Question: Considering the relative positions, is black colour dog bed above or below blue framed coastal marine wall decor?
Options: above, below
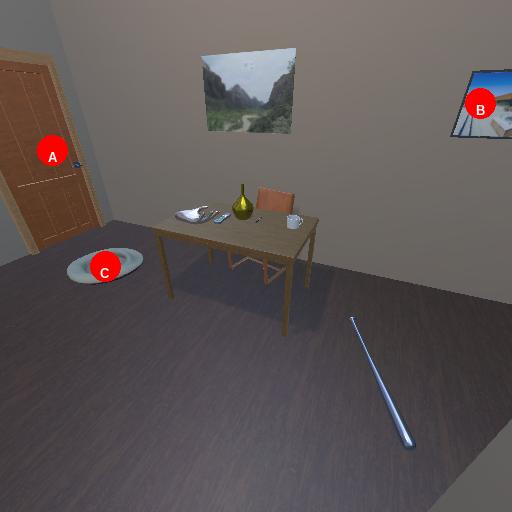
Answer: above